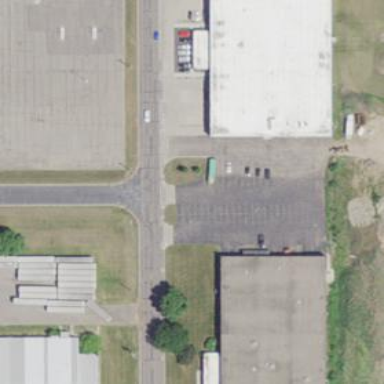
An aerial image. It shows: Warehouse.